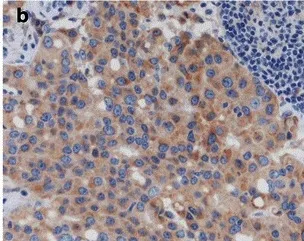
A E-cadherin was expressed in the lymph node specimen. C; Positive VEGFR2 receptor immunostaining.
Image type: pathology (immunostaining)